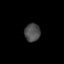
Tissue: skin
Cell type: Epithelial cells
Senescence score: 0.2456
Nuclear area (px): 278
Mean DAPI intensity: 76.306